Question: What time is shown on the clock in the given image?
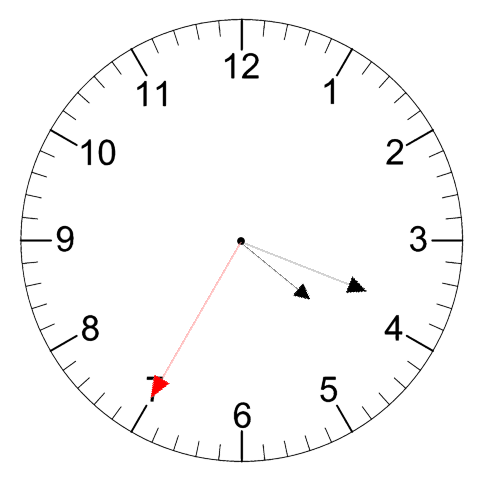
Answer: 04:18:35